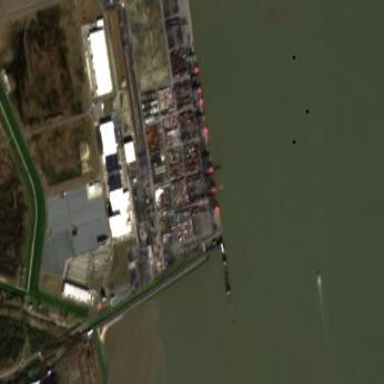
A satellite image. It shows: Industrial area with commercial mooring harbour.